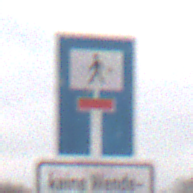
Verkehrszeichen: SackgasseFussgaengerDurchlaessig
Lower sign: HinweisGeaenderteVorfahrtVerkehrsfuehrungVerkehrsregelung3
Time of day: Midday
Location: Outdoor (RoadRail)
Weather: Overcast
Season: NotSpecified
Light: Natural